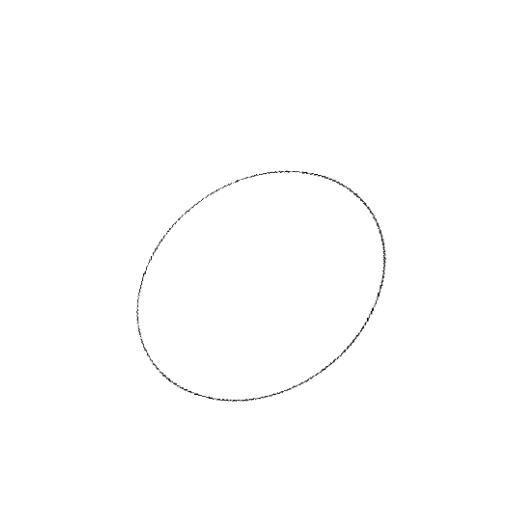
Crossing number: 0